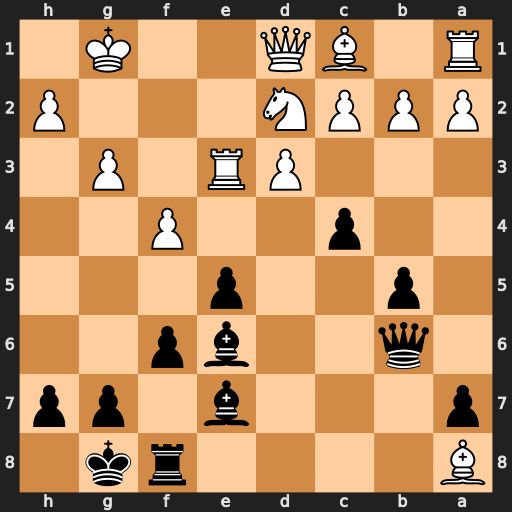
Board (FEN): B4rk1/p3b1pp/1q2bp2/1p2p3/2p2P2/3PR1P1/PPPN3P/R1BQ2K1
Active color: b
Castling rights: -
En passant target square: -
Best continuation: Qxe3+ Kg2 Rxa8